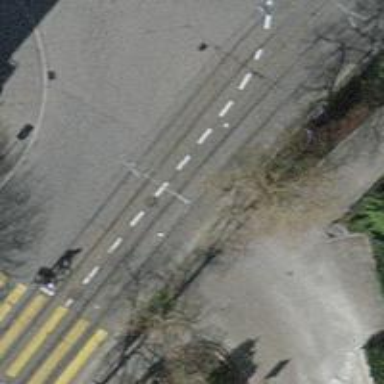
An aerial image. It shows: Tram level crossing on railway.